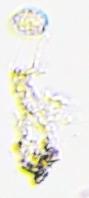
Label: Detritus